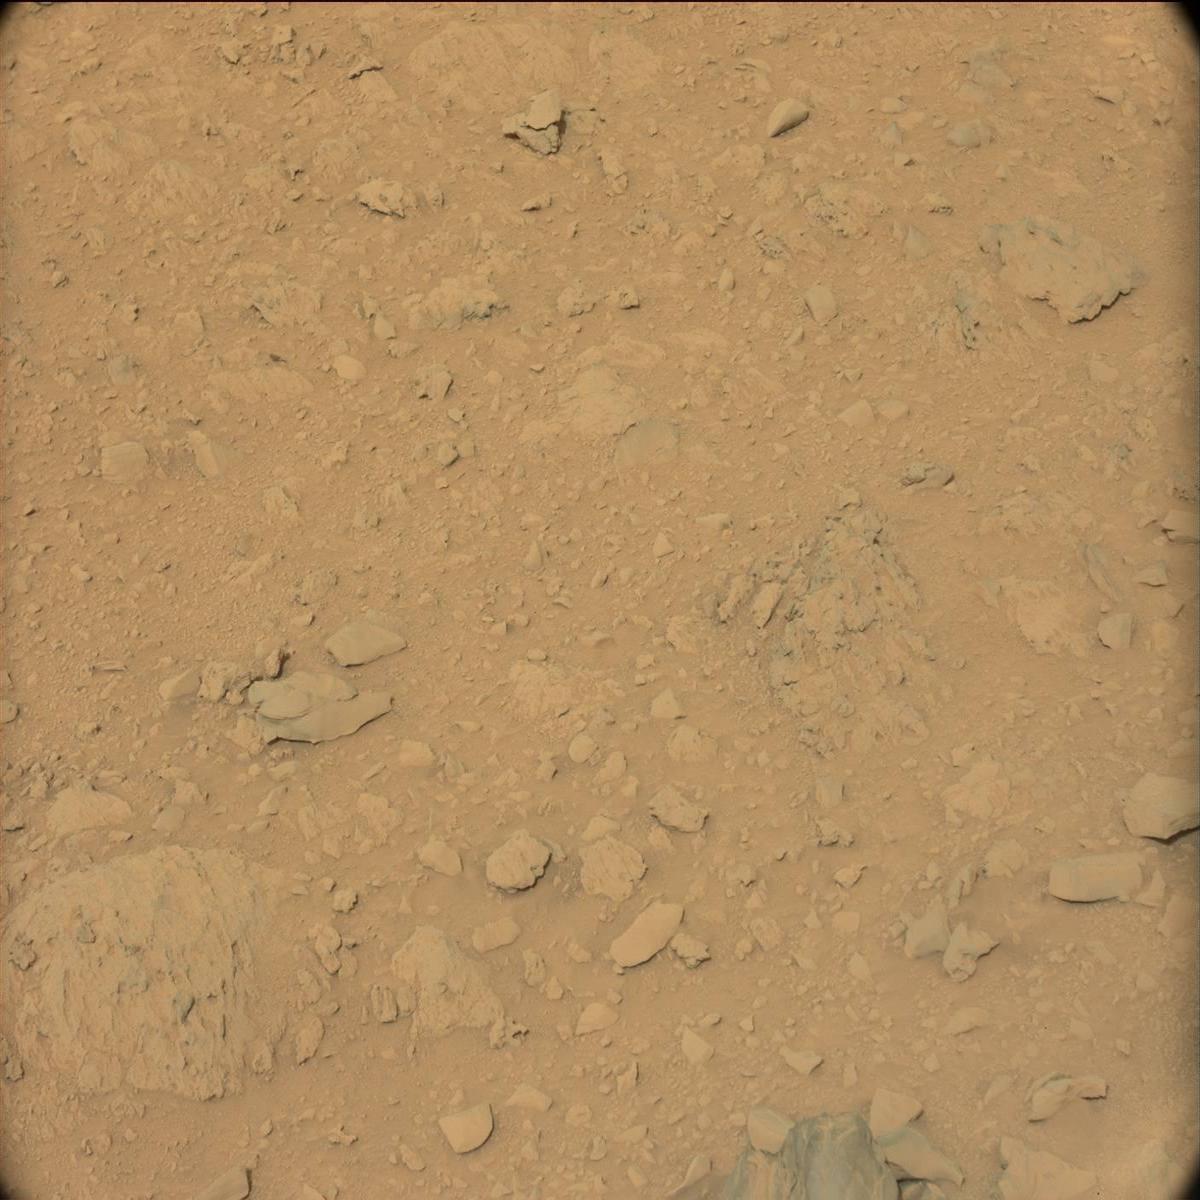
Terrain classes present: Bedrock, Sand / Soil